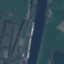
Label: River